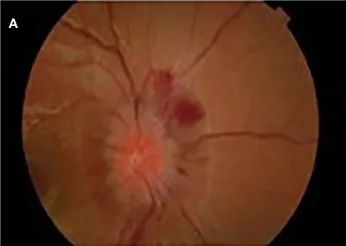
Ocular edema with flamed shaped hemorrhages OD.
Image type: medical_photograph (skin_photograph)